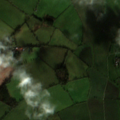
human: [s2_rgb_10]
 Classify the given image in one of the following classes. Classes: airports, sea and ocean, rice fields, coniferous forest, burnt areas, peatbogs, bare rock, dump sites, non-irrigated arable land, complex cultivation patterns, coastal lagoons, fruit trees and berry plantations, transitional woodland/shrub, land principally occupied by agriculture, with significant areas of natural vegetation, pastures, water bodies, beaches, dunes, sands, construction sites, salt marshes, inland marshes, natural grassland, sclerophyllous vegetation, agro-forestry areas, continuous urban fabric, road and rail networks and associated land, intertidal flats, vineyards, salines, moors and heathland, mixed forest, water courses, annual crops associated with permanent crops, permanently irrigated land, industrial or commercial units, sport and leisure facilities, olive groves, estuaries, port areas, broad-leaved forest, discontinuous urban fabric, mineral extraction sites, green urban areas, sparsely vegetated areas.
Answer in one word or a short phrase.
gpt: pastures